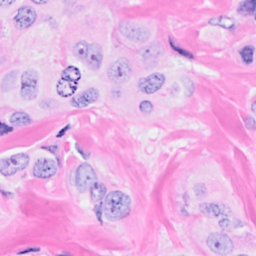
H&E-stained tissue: Breast